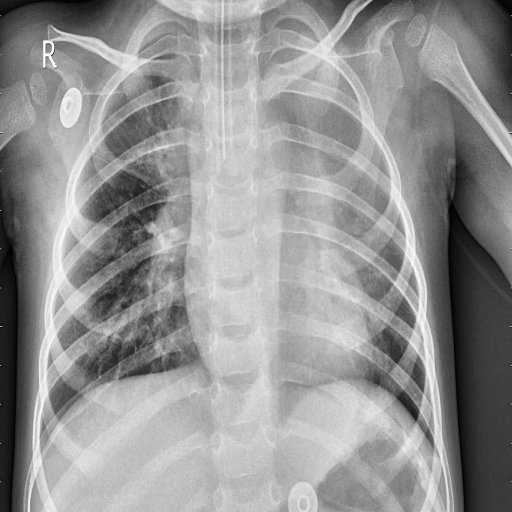
Finding: PNEUMONIA